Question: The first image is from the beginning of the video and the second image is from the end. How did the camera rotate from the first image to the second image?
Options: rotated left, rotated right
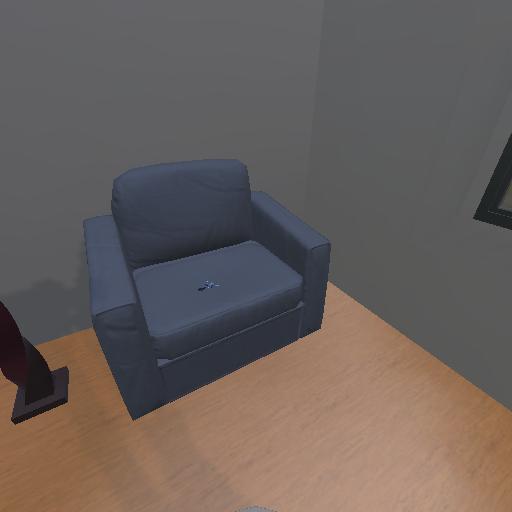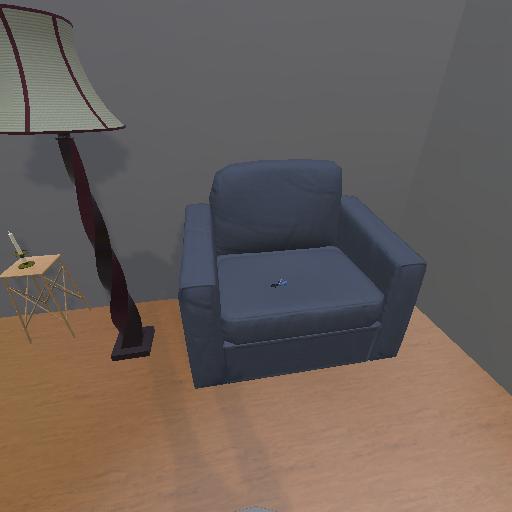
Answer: rotated left